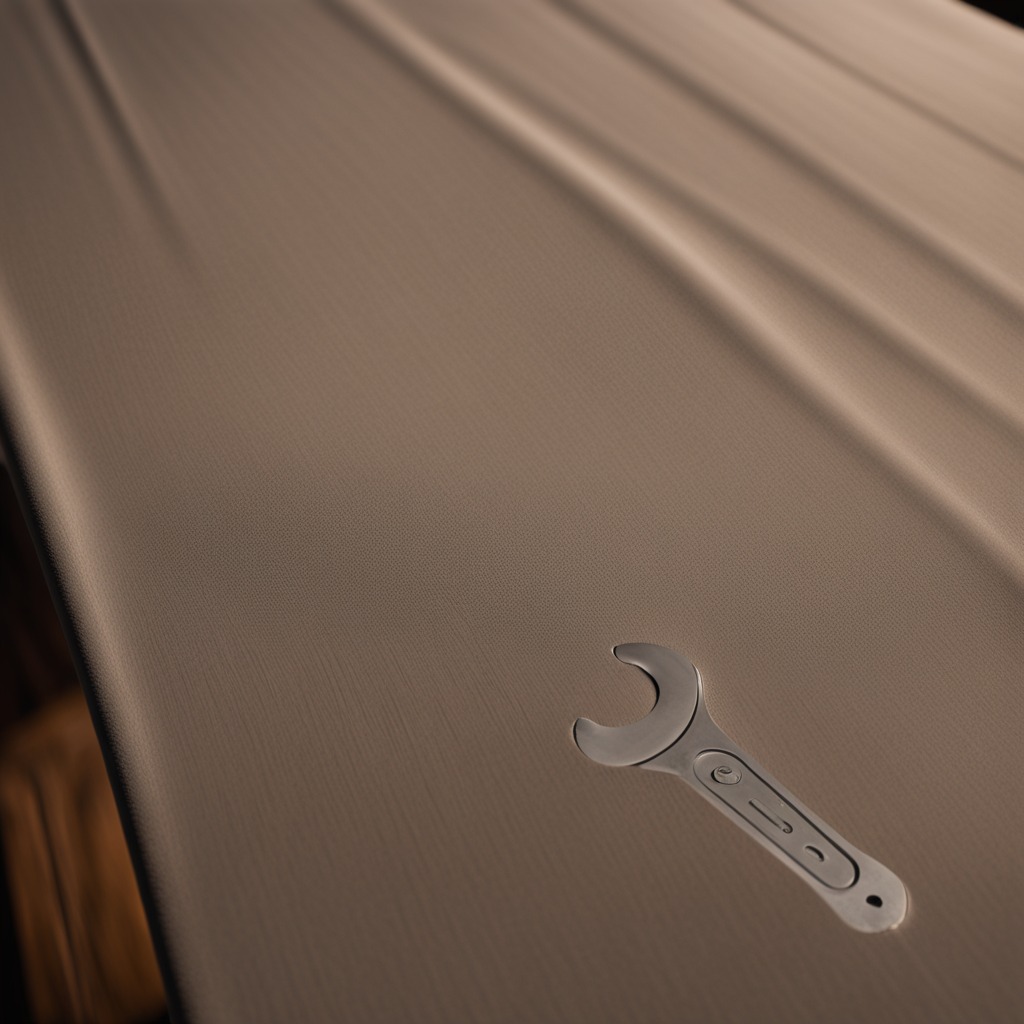
A wrench lies on the wooden table.